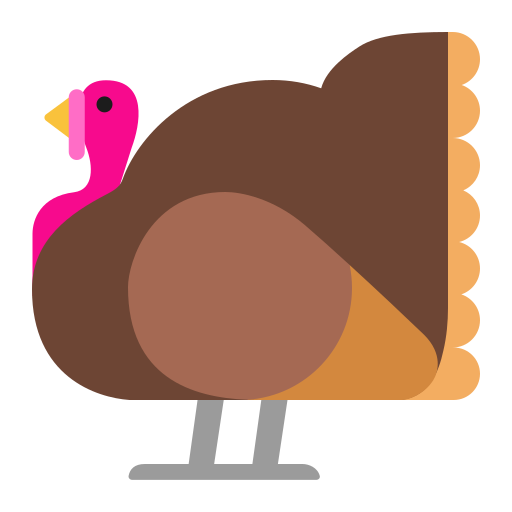
turkey flat